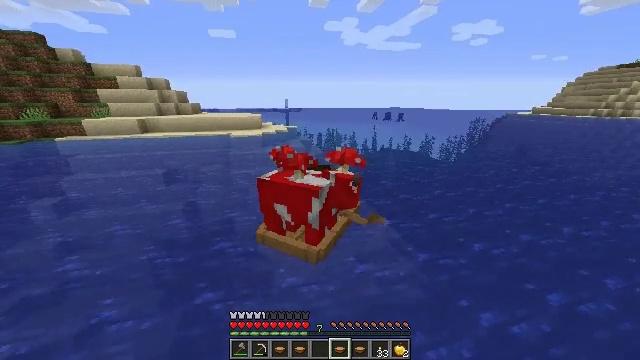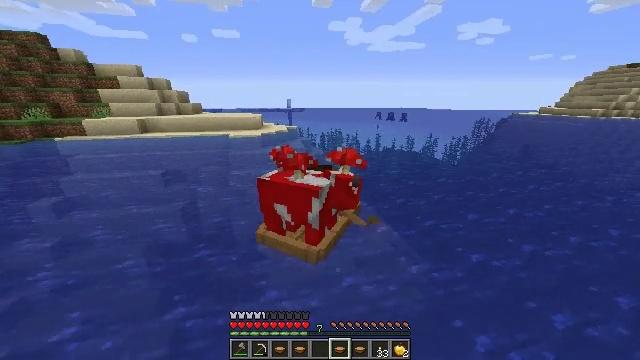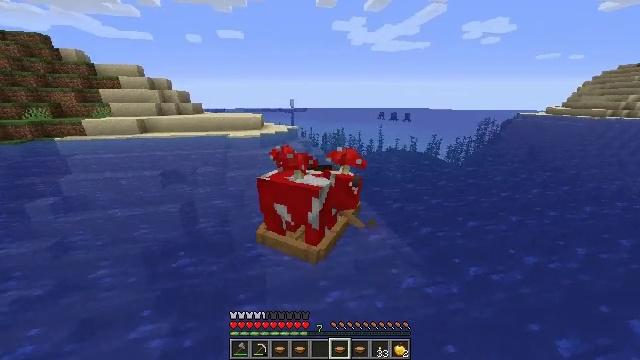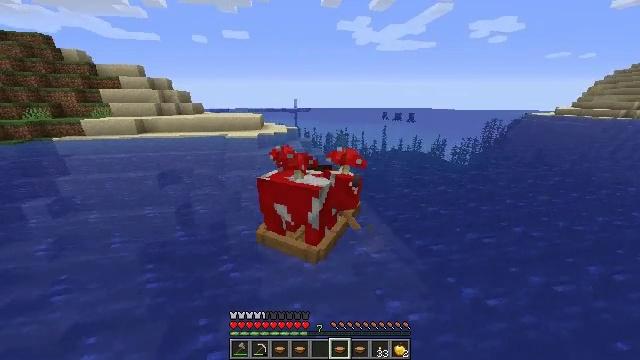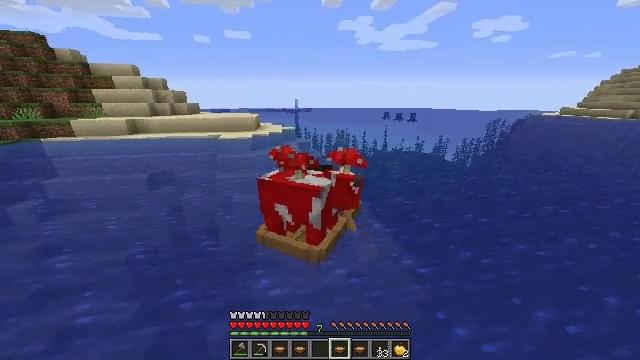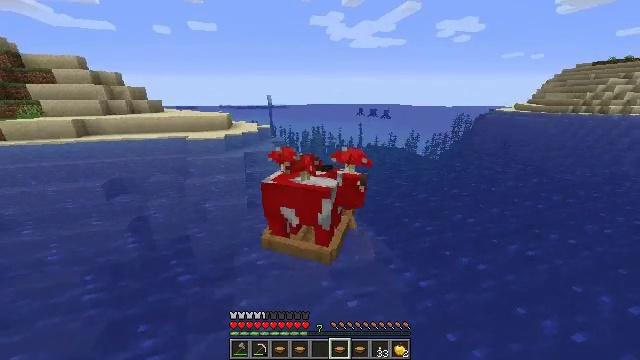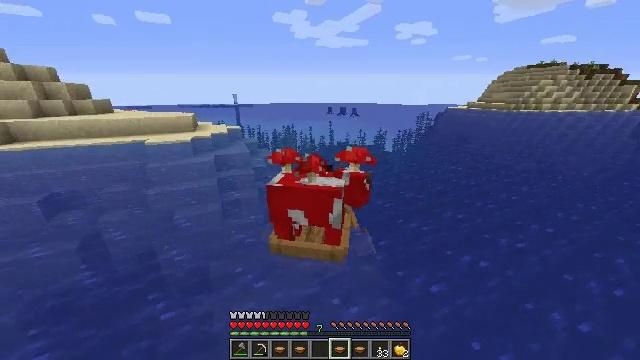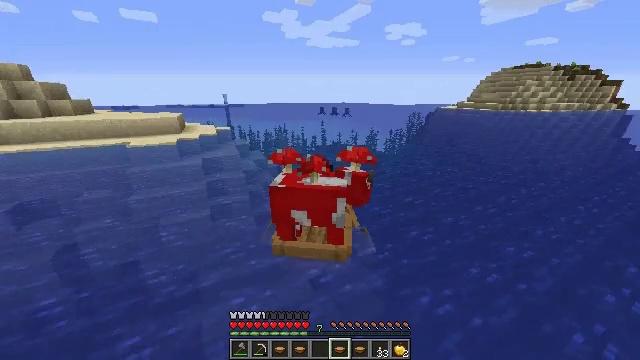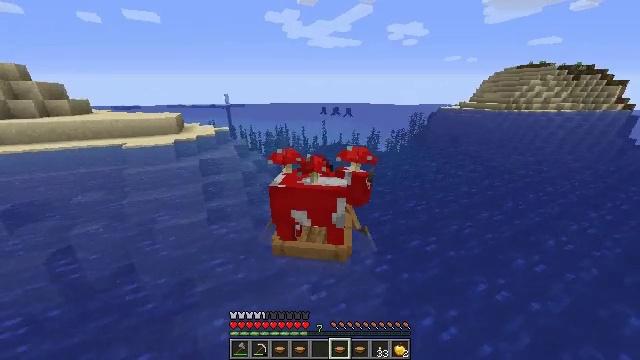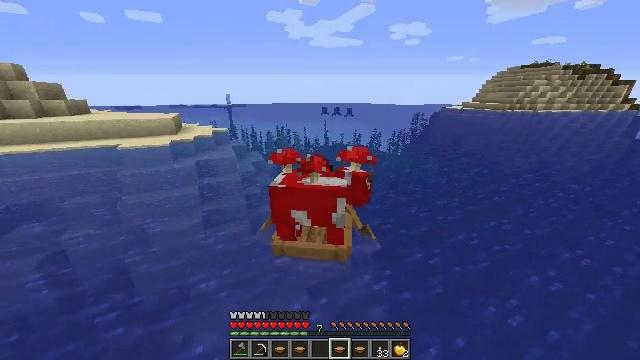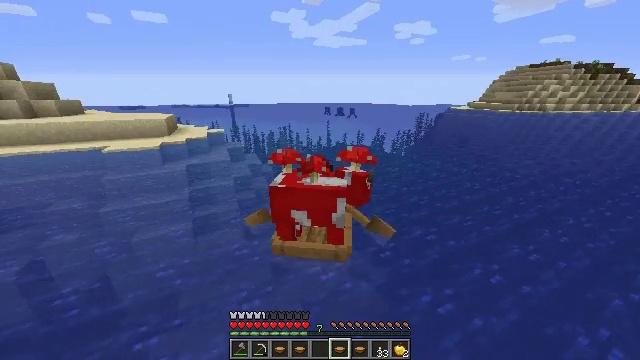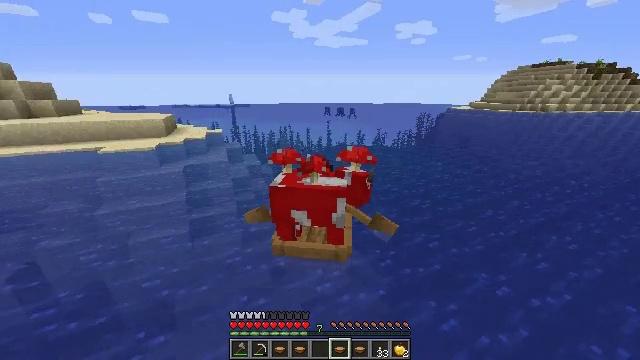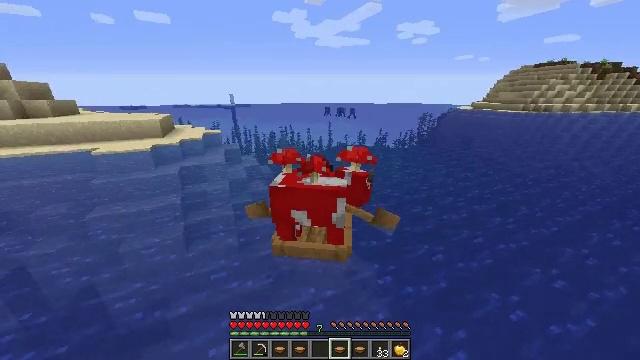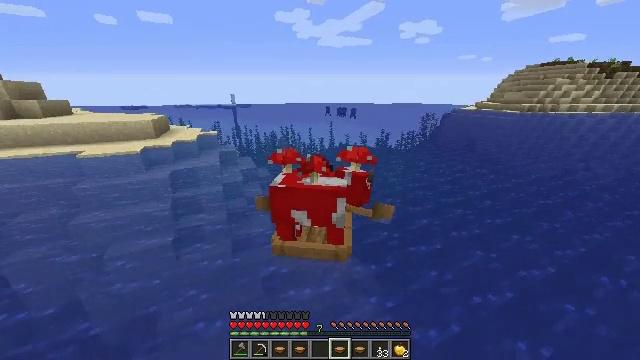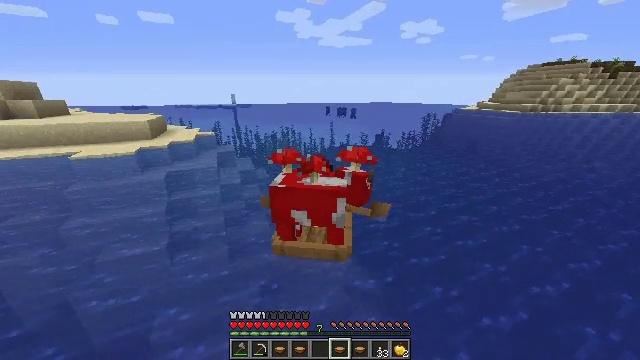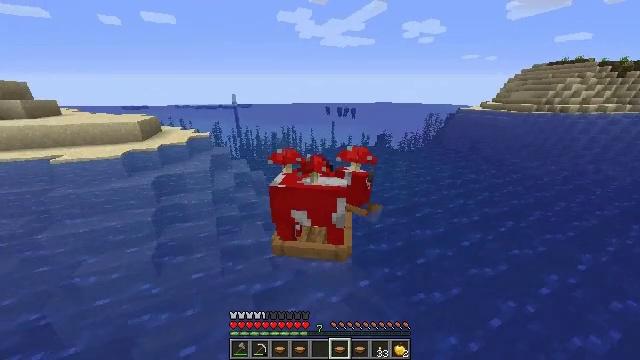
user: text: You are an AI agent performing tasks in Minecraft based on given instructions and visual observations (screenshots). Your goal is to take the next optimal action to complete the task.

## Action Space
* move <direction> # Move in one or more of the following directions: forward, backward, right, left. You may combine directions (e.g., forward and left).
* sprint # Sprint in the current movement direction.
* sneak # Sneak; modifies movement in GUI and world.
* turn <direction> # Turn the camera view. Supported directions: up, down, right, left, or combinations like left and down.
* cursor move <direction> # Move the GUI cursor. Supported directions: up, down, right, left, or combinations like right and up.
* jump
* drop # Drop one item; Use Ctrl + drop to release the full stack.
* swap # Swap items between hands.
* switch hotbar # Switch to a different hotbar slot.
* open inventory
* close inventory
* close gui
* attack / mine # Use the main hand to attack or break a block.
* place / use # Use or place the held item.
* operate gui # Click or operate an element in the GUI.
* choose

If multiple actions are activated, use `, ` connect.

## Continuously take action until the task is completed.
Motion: motion action
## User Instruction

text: Drop a mushroom stew.
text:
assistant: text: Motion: move forward, sprint
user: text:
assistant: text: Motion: move forward, sprint
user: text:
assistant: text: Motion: move forward, sprint
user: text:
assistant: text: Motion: move forward, sprint
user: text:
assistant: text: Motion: move forward, sprint, turn right
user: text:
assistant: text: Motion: move forward, sprint, turn right
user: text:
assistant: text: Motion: move forward, sprint, turn right
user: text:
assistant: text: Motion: move forward, sprint
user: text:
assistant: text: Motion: move forward, sprint
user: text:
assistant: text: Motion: move forward, sprint
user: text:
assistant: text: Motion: move forward, sprint
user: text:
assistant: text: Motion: move forward, sprint
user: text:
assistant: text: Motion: move forward, sprint
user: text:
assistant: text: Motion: move forward, sprint
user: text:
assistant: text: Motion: move forward, sprint
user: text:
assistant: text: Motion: move forward
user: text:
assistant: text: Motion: move forward and move left, sprint
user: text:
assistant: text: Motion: move forward and move left, sprint
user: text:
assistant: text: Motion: move forward and move left, sprint
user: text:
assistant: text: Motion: move forward, sprint
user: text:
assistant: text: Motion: move forward, sprint
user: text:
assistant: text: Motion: move forward, sprint
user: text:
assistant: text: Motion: move forward, sprint
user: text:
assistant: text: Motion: move forward, sprint
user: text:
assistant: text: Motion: move forward, sprint
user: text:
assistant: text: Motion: move forward, sprint
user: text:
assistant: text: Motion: move forward, sprint
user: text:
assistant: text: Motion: move forward, sprint
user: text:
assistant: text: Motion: move forward, sprint
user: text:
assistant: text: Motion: move forward, sprint